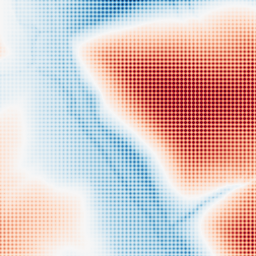
Category: trend_removal
Decomposition family: polynomial_high
Decomposition parameters: degree: 5
Upsampling method: sinc_blackman
Upsampling parameters: scale: 4
kernel_size: 4
Upsampling scale: 4